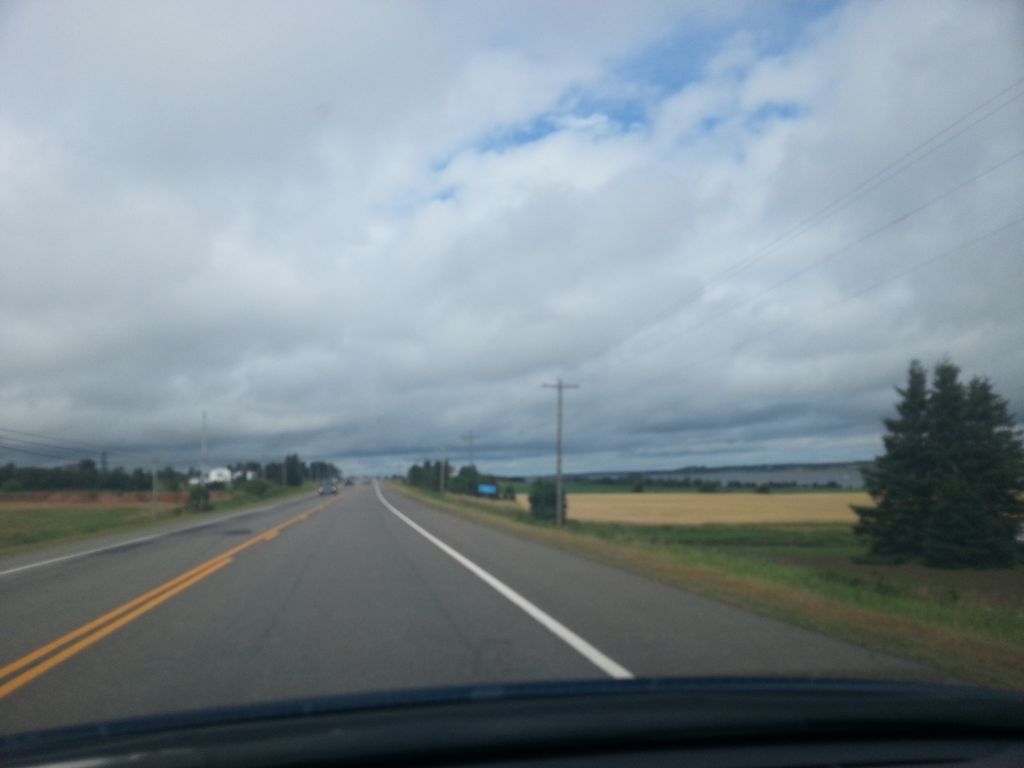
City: charlottetown